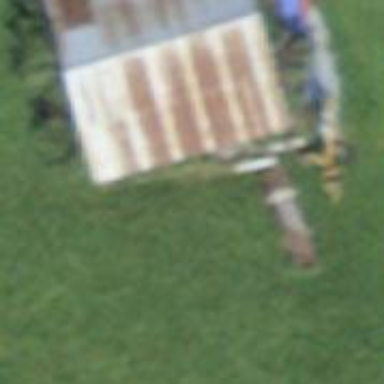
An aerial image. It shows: Barn.